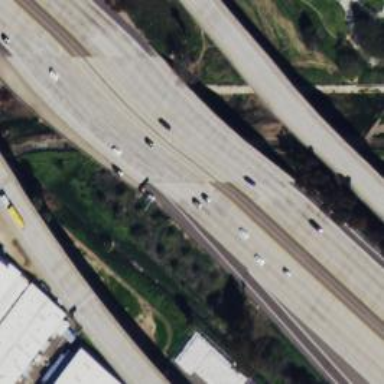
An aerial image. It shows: Bridge over motorway.